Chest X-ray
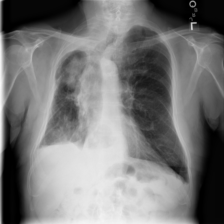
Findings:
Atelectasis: negative
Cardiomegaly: negative
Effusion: negative
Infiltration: negative
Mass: negative
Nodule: negative
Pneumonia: negative
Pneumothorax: negative
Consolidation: negative
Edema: negative
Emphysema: negative
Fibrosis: negative
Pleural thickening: positive
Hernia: positive